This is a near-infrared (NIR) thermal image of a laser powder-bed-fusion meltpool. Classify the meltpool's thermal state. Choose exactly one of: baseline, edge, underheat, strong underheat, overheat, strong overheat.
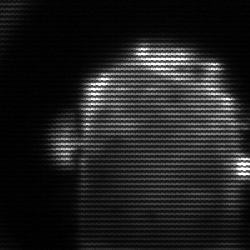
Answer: baseline